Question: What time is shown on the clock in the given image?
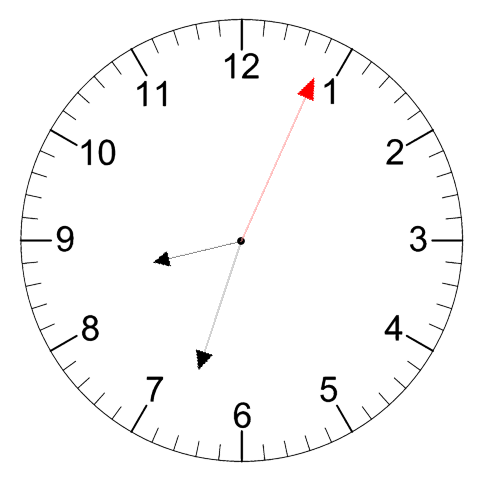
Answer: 08:33:04